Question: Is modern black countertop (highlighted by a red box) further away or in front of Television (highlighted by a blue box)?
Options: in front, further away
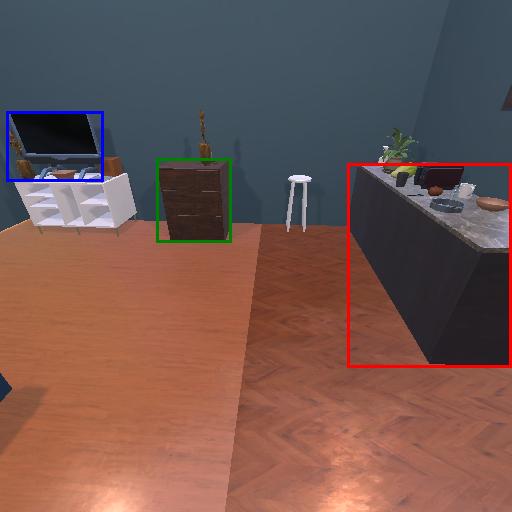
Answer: in front